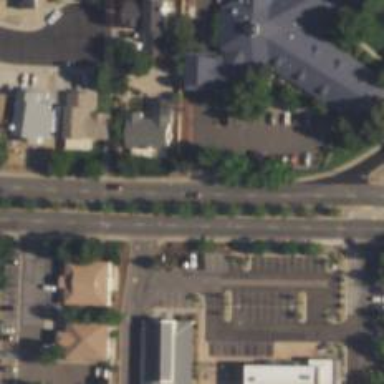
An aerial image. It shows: Secondary road with separate asphalt sidewalks.